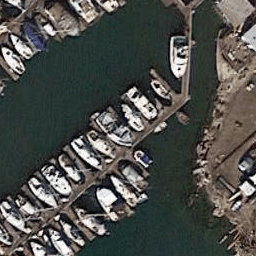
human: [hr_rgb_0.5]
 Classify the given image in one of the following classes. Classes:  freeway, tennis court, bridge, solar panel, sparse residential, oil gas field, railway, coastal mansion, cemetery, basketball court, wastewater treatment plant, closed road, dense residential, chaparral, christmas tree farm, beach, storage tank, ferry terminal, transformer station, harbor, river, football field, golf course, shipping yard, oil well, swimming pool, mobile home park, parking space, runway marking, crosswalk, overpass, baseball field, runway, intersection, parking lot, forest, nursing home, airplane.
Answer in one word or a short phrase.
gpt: harbor